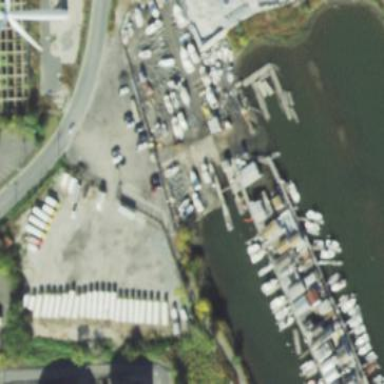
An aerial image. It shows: Boatyard along the waterway.